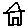
Label: house